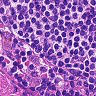
Metastatic tissue present: no